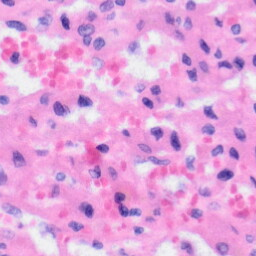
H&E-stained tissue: Liver